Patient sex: M
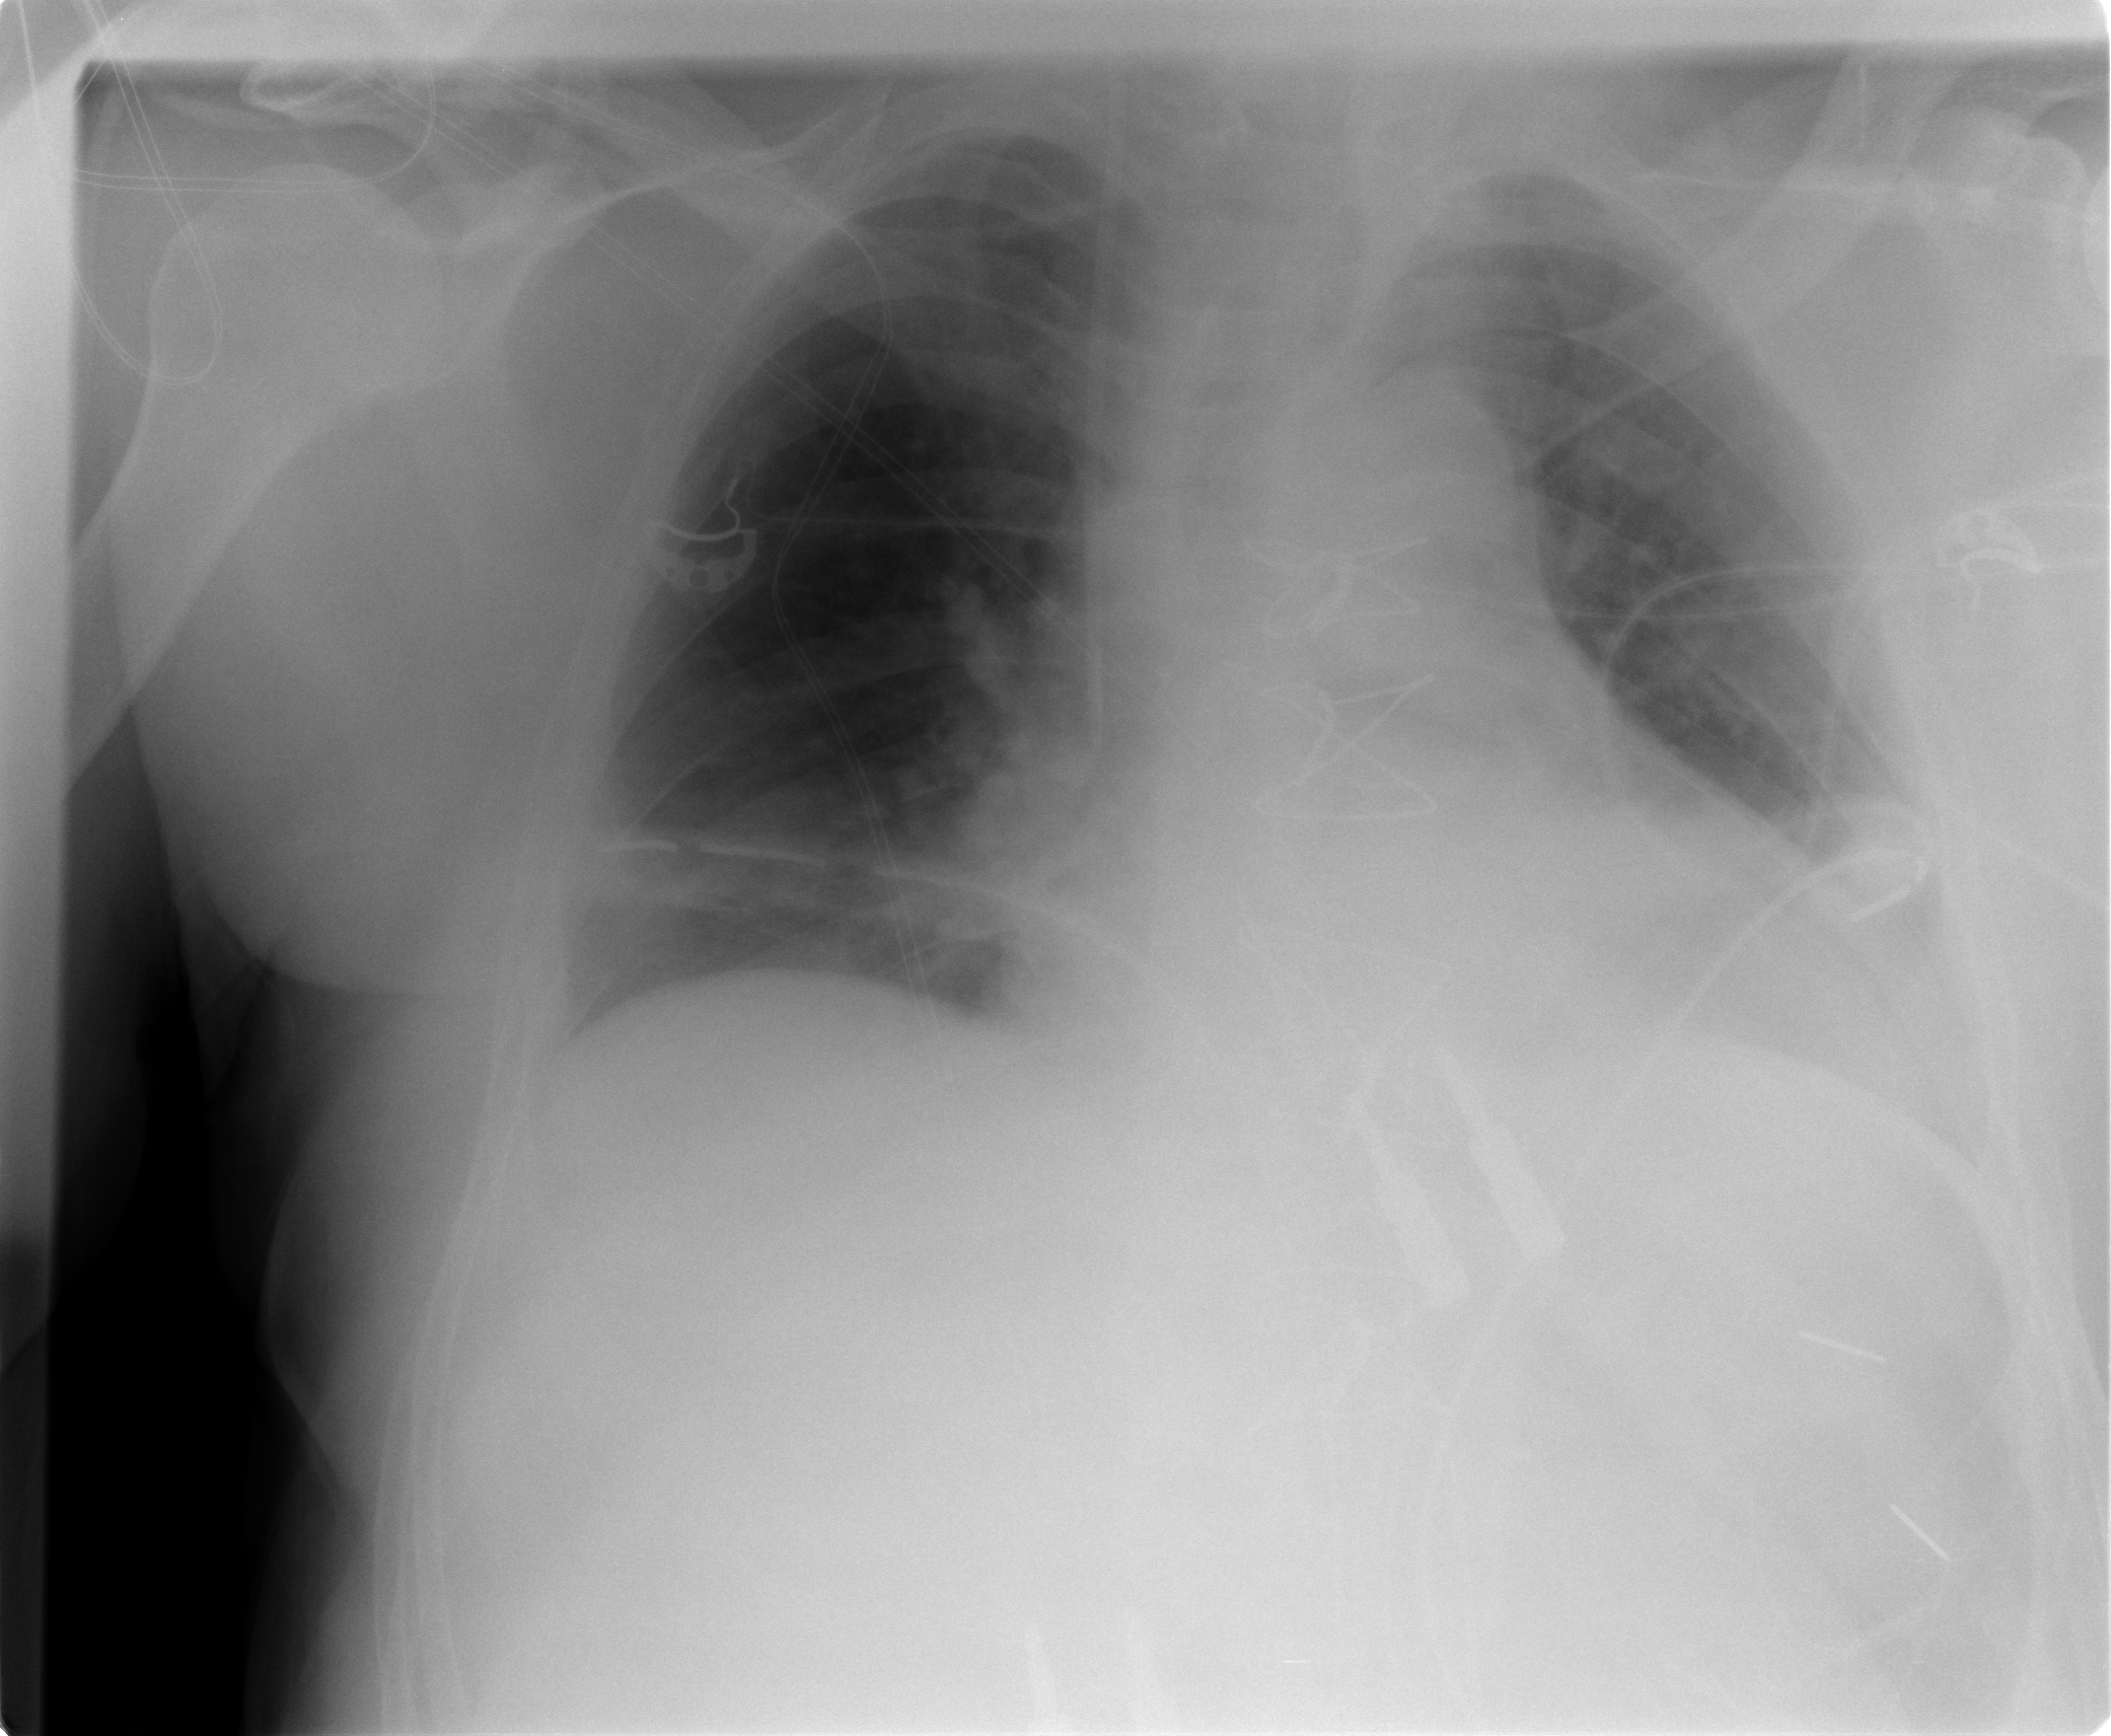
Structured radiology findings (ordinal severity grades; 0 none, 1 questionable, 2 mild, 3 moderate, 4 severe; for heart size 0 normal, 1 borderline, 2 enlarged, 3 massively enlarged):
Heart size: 1
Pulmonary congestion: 0
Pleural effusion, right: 0
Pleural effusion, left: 0
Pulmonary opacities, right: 0
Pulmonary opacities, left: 0
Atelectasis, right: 2
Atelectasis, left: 2